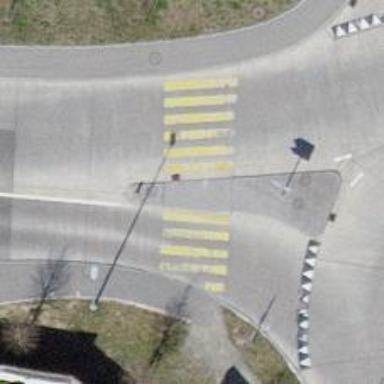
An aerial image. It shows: Zebra crossing with road island.